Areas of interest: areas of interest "Medical"
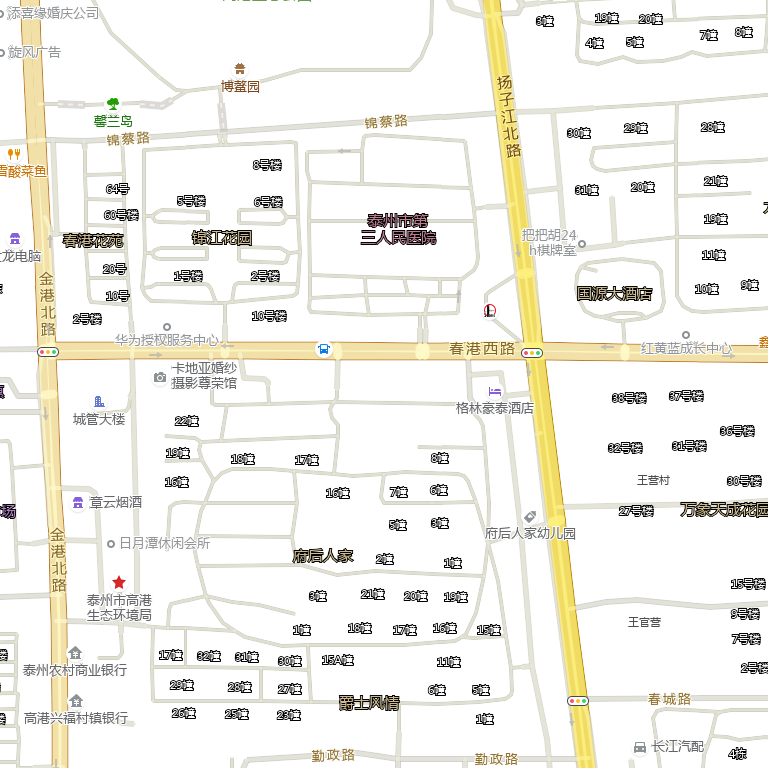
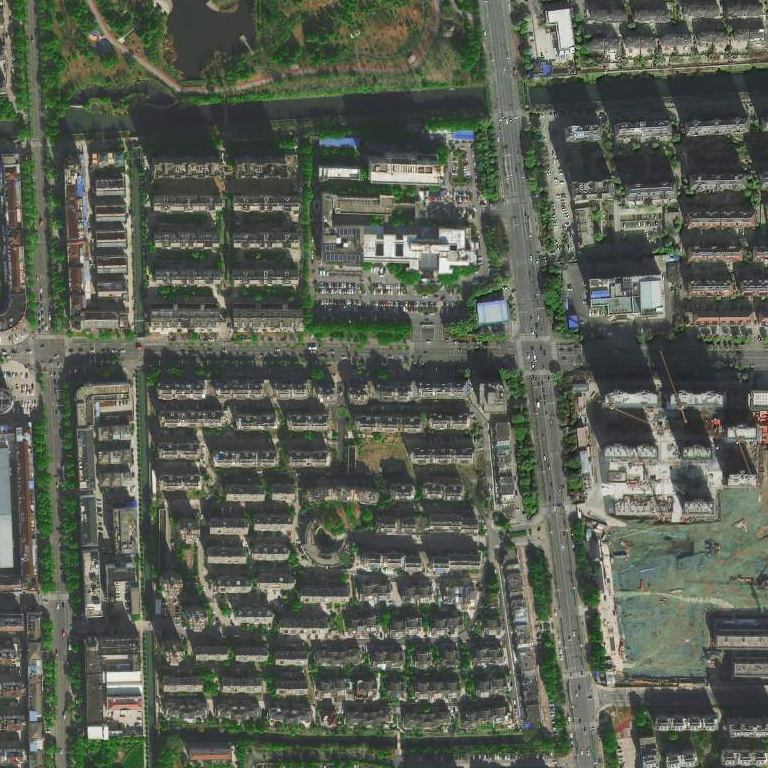